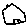
Label: house